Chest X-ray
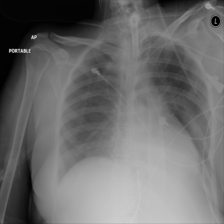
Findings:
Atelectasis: negative
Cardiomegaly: negative
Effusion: positive
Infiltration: positive
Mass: negative
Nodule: negative
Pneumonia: negative
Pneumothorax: negative
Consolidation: negative
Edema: negative
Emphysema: negative
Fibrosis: negative
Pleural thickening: negative
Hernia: negative